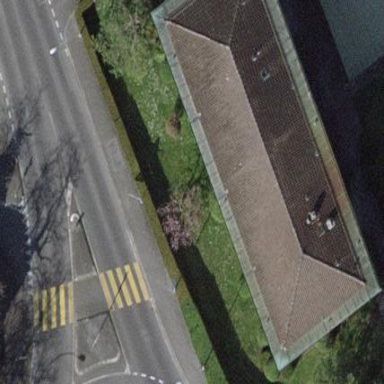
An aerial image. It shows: Hipped-roof building with apartments.